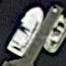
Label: Civil_yacht